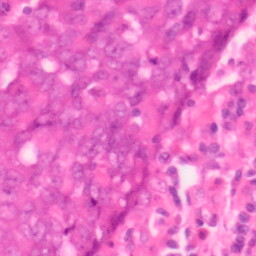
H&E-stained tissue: Colon